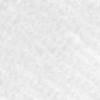
Label: no_change